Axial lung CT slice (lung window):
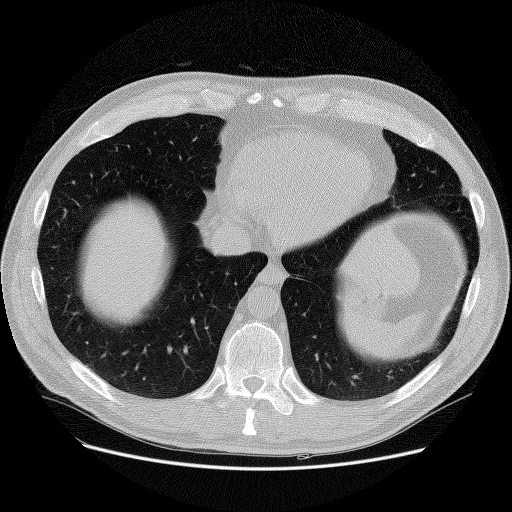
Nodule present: no